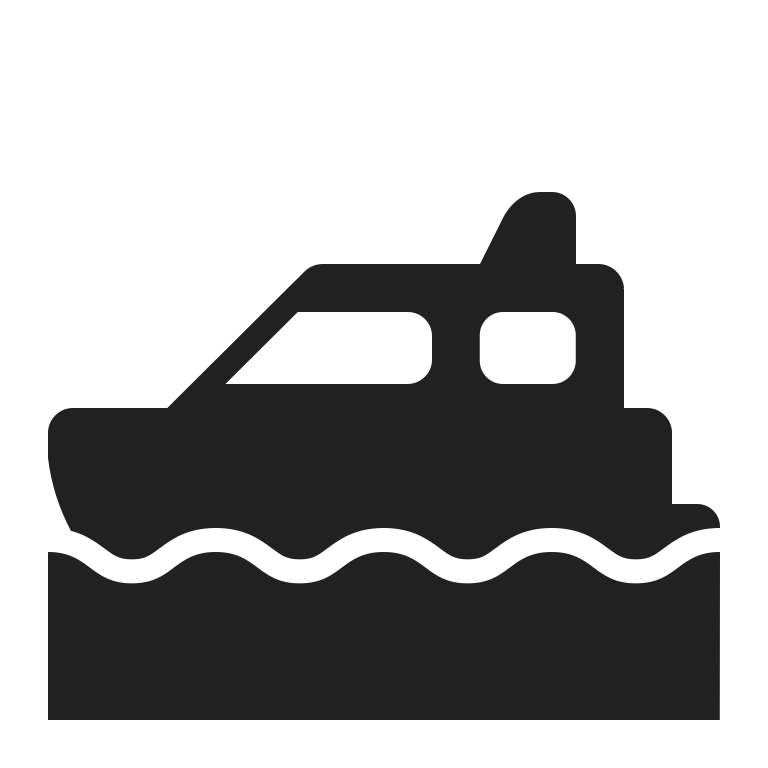
motor boat high contrast